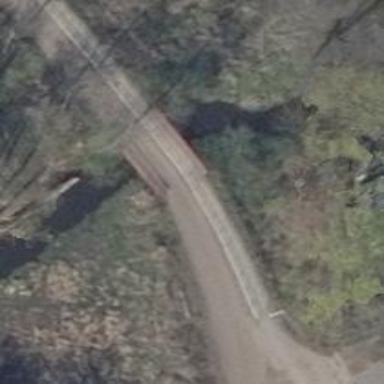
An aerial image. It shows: Bridge on bridleway.